Field crop: maize
Growth stage: 1
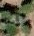
Species: chenopodium